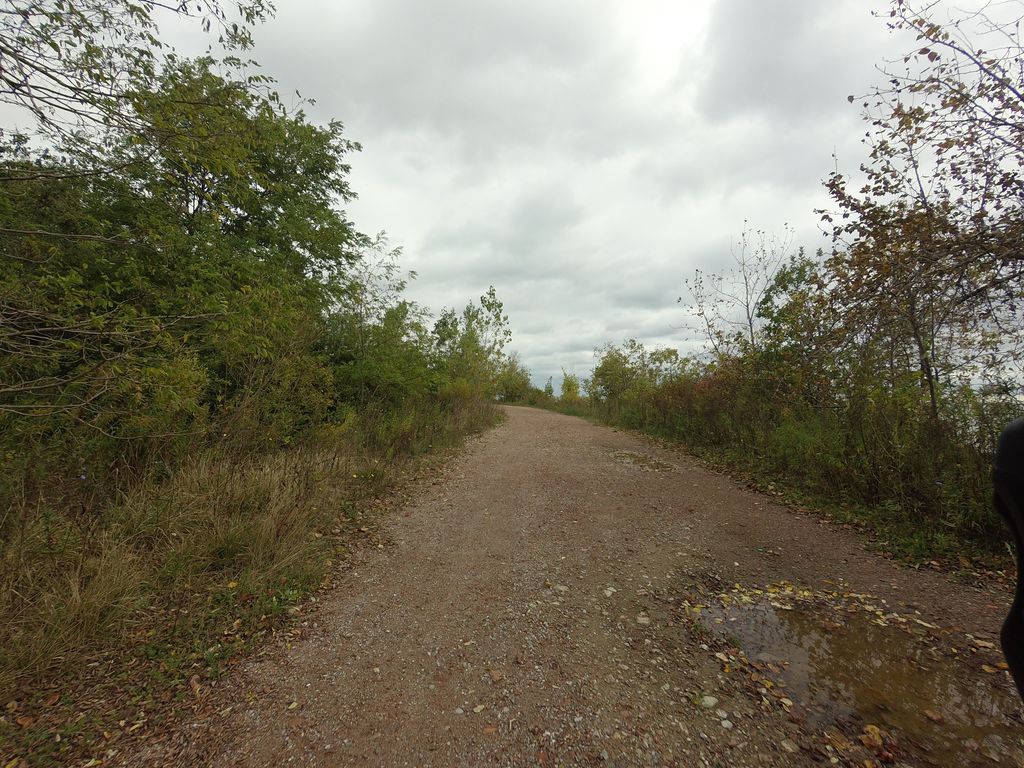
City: toronto